Field crop: maize
Growth stage: 1
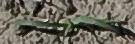
Species: sorghum